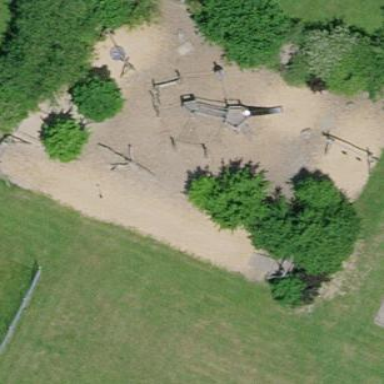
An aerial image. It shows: Playground with surface made of woodchips.